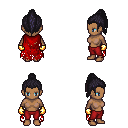
a pixel art fantasy rpg character, female body template, human, dark skin, red tattered cape, red pants, raven long topknot hairstyle, gold gloves, four views (front, back, left, right), 2x2 character sprite sheet, small pixel art, hard edges, no anti-aliasing